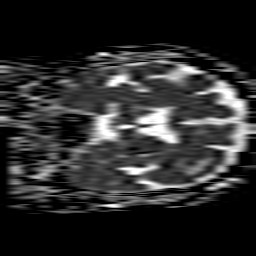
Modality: ADC
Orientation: coronal
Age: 60
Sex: female
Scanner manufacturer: philips
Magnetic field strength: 1.5 T
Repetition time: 3.684 s
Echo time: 0.09411 s